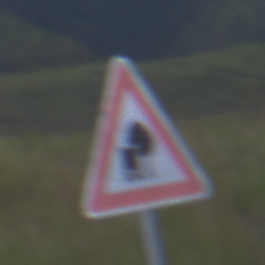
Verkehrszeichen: UnzureichendesLichtraumprofil
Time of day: SunriseSunset
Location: Outdoor (Nature)
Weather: PartlyCloudy
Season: NotSpecified
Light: Natural